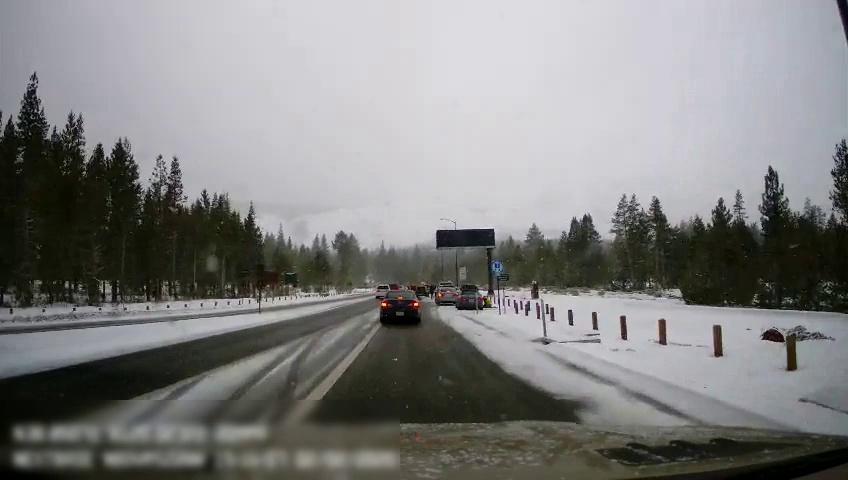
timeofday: Day
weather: Snowy
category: Drivable Space
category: Vehicles | Car
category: Vehicles | Van
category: Vehicles | Car
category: Vehicles | Car
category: Vehicles | SUV
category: Pedestrians
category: Vehicles | Car
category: Lanes | Alternate Lane
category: Lanes | Current Lane
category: Traffic | Signs
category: Traffic | Signs
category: Traffic | Signs